Question: I currently have a plot similar to this:
'''
sourceTable<-"dateValues;total;inHospital
2014-01-01; 80; 20
2014-01-02; 90; 15
2014-01-03; 98; 16
2014-01-04; 98; 17
2014-01-05; 100; 28
2014-01-06; 110; 28
2014-01-07; 122; 30
2014-01-08; 110; 25
2014-01-09; 100; 22
2014-01-00; 90; 20
2014-01-11; 90; 15
2014-01-12; 80; 13
2014-01-13; 82; 10"
timetable<-read.table(textConnection(sourceTable), sep=";", head=T, dec=",")
barplot(timetable$total, border="red", axes=FALSE, ylim=c(0, max(timetable$total)))
par(new=TRUE)
barplot(timetable$inHospital, border="blue", axes=FALSE, ylim=c(0, max(timetable$total)))
'''
which gives me this plot:

Is there a way to do this with ggplot and geom_bar like this:
'''
library(ggplot2)
ggplot(timetable, aes(x=dateValues, y=total))
+geom_bar(stat="identity", fill="red", colour="red")
'''
How can I overlay a second ggplot over the first one, i.e.:
'''
ggplot(timetable, aes(x=dateValues, y=inHospital))
+geom_bar(stat="identity", fill="red", colour="blue")
'''
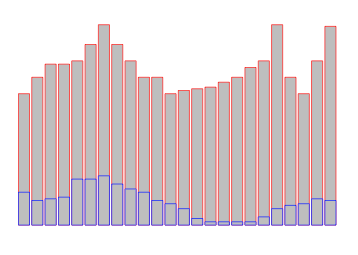
Answer: Try this:
'''
library(ggplot2)
ggplot(data = timetable, aes(x = dateValues, y = total)) +
geom_bar(stat = "identity", fill = "grey", colour = "red")+
geom_bar(data = timetable, aes(x = dateValues, y = inHospital),
stat = "identity", fill = "grey", colour = "blue")
'''

---
Alternative - - transform the data before plotting:
'''
library(reshape2)
library(ggplot2)
# transform the data - melt
timetable$outHospital <- timetable$total - timetable$inHospital
df <- melt(timetable, id = c("dateValues", "total"))
# plot in one go
ggplot(data = df, aes(x = dateValues, y = value, fill = variable)) +
geom_bar(stat = "identity")
'''